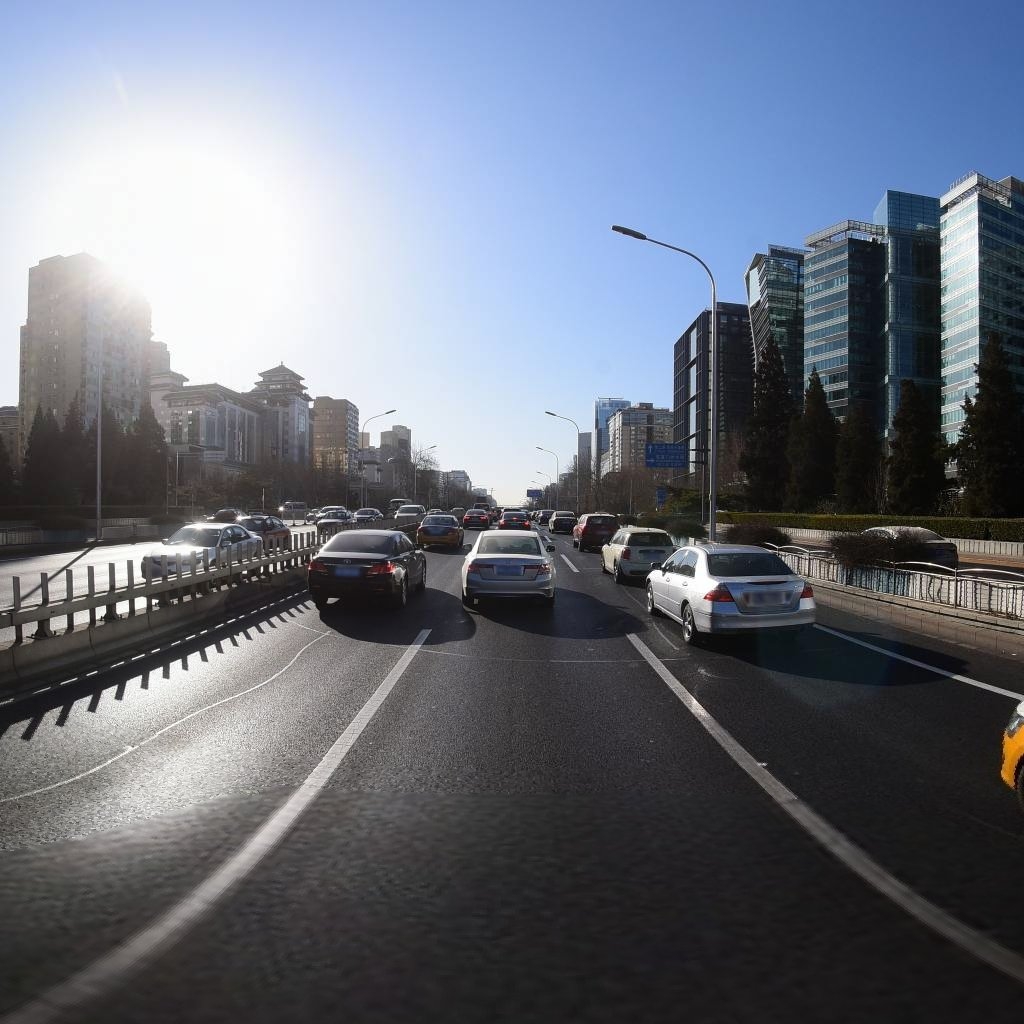
Region: Dongcheng
Road damage annotations: transverse patch, longitudinal patch, longitudinal patch, transverse patch, longitudinal patch